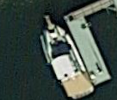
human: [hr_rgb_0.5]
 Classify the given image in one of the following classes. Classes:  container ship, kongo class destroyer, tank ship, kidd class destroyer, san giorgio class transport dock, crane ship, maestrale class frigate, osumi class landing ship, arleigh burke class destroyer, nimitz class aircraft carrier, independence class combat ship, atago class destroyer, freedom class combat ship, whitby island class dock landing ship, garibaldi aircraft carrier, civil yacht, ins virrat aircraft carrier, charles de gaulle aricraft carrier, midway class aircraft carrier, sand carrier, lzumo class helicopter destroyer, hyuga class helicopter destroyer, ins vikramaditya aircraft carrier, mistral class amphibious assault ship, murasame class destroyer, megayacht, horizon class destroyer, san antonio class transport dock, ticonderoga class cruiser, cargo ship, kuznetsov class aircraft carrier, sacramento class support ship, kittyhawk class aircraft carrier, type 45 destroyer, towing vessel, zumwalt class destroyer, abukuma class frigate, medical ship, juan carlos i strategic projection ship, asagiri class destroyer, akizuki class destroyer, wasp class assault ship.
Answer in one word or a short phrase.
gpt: Civil yacht